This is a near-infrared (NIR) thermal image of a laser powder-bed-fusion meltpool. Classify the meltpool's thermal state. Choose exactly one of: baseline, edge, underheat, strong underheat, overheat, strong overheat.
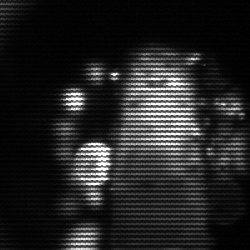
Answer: strong underheat